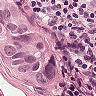
Metastatic tissue present: yes